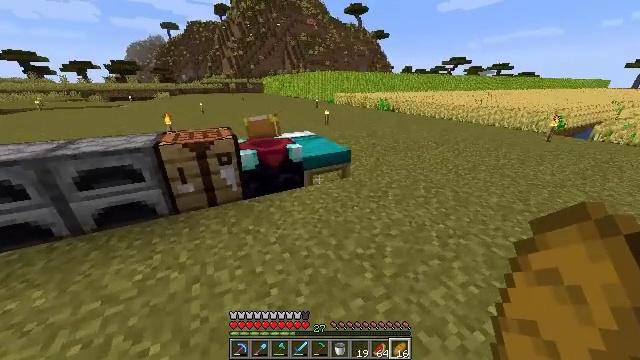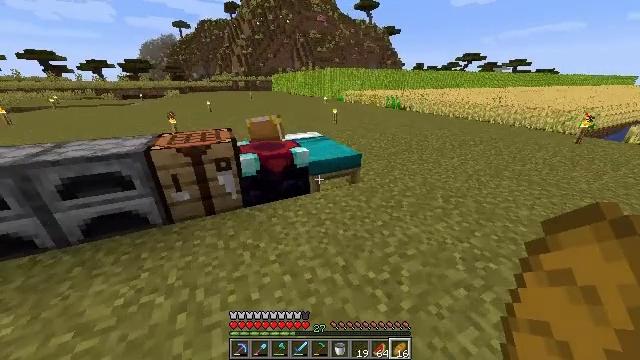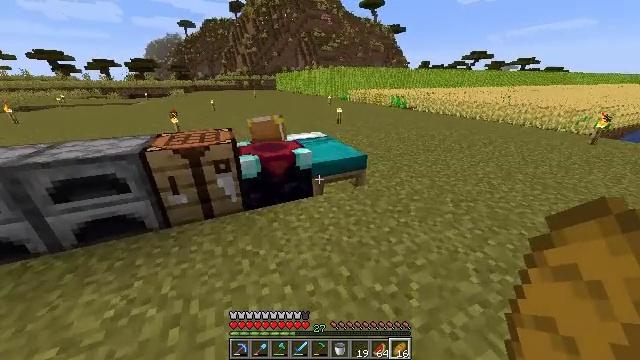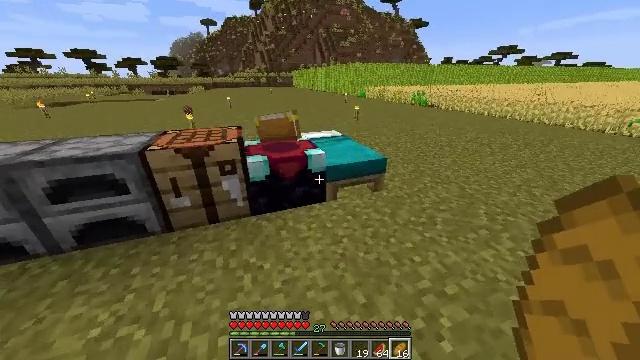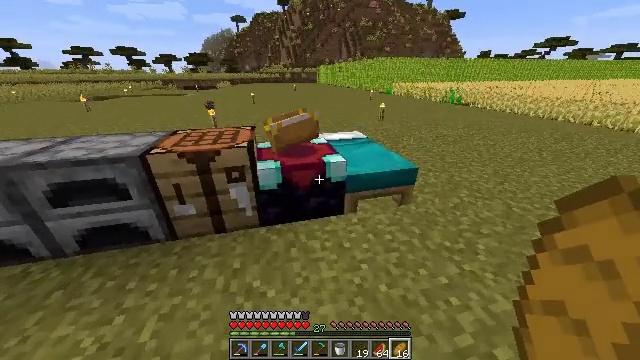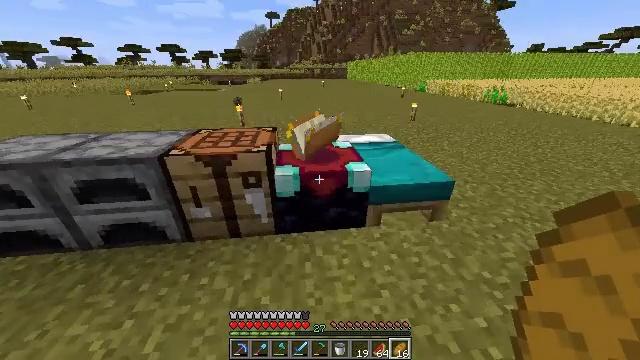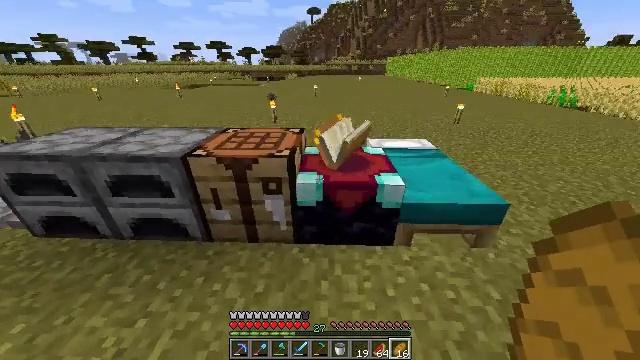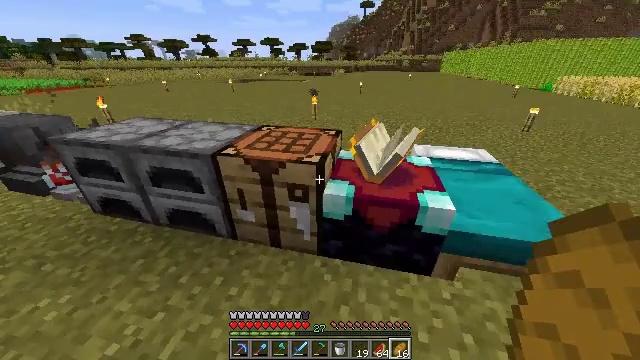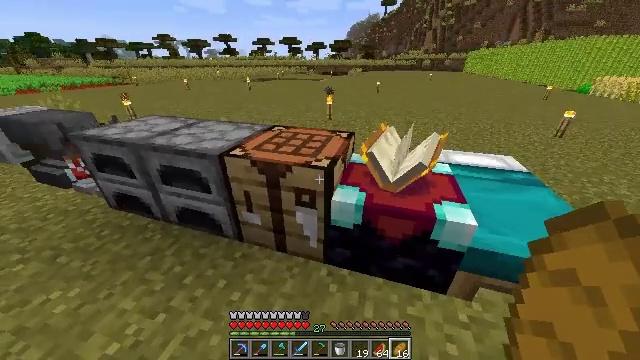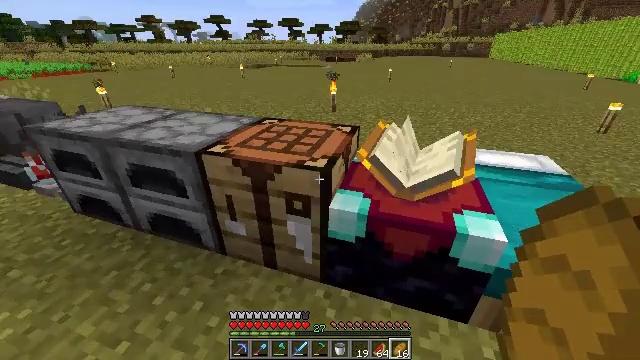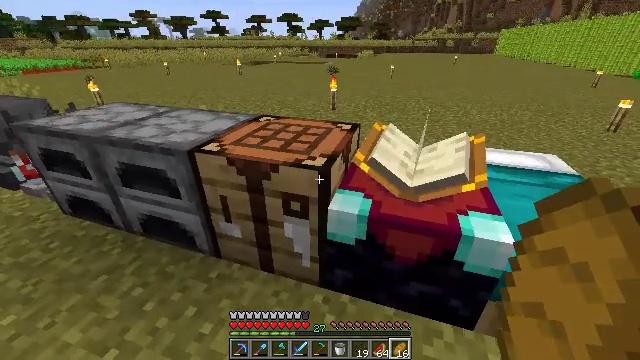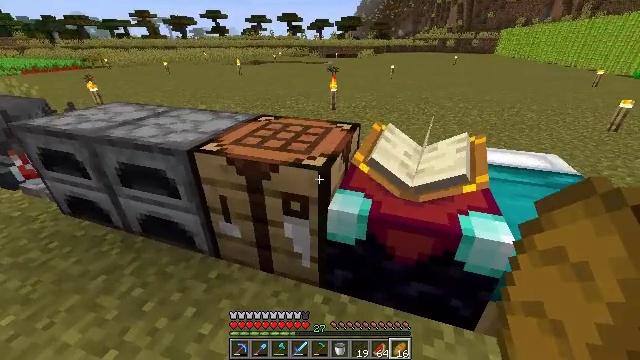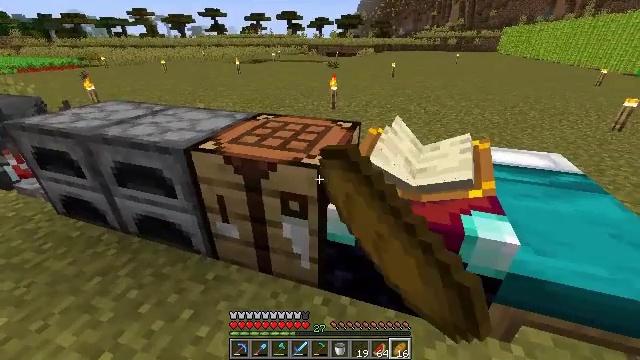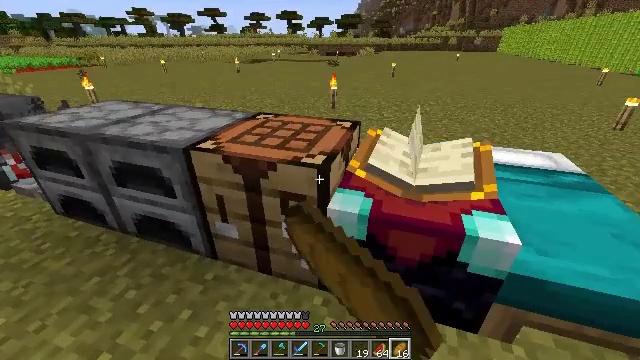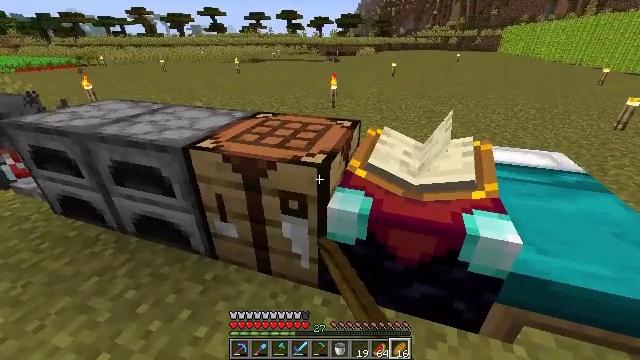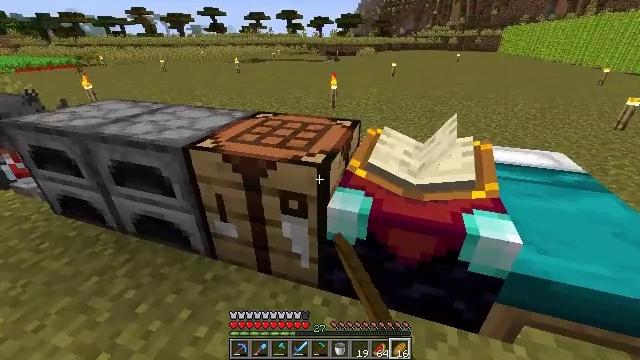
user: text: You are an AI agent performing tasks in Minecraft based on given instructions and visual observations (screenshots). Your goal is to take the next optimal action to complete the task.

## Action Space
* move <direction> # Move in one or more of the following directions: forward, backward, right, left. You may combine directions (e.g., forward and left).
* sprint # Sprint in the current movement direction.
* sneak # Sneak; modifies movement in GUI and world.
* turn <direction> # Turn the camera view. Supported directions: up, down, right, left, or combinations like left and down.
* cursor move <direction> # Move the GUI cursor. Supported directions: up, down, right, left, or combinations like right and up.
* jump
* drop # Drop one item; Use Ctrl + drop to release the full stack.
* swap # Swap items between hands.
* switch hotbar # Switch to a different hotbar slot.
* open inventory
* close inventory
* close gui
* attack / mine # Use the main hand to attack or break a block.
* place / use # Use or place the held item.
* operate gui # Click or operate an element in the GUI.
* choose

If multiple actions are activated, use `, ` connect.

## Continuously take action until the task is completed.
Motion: motion action
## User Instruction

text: Produce melon seeds from melon slices at the crafting table.
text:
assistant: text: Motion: move forward, turn left
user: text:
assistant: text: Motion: move forward, turn left
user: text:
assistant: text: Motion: move forward, turn left
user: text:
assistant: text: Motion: move forward, turn left
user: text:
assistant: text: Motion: move forward, turn left
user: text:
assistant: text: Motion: move forward, turn left
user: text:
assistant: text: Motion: turn left
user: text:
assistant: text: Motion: turn left
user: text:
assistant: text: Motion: no_op
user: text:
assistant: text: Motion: no_op
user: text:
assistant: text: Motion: use / place
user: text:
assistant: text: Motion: use / place
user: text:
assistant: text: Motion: use / place
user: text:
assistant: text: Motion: no_op
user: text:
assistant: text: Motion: no_op
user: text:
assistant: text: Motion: open gui
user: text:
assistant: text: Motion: no_op
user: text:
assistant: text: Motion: no_op
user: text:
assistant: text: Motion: no_op
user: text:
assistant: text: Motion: no_op
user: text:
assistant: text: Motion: no_op
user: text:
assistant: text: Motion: cursor move right
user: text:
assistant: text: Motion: cursor move right and up
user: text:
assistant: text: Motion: cursor move right and up
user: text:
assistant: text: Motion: no_op
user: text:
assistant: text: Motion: no_op
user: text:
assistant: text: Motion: no_op
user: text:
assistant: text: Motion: no_op
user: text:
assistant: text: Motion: cursor move right
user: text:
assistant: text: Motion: cursor move right and down